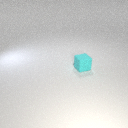
small cyan rubber cube